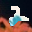
Label: 2